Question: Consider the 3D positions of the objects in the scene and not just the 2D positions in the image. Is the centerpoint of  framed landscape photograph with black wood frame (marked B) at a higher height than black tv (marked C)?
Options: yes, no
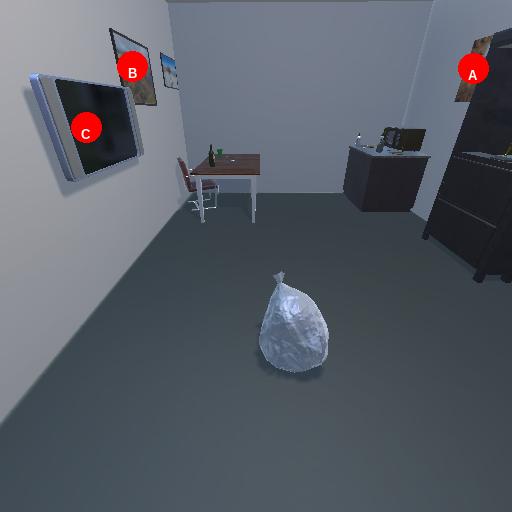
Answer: yes